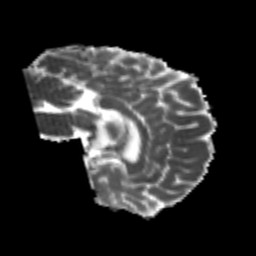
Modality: MD
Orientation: sagittal
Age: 24
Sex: male
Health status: healthy
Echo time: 0.074 s